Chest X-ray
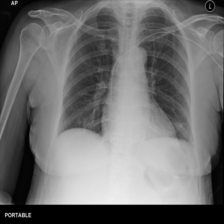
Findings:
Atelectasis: negative
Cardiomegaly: negative
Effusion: negative
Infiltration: negative
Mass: negative
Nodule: negative
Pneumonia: negative
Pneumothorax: negative
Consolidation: negative
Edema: negative
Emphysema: negative
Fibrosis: negative
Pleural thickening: negative
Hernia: negative